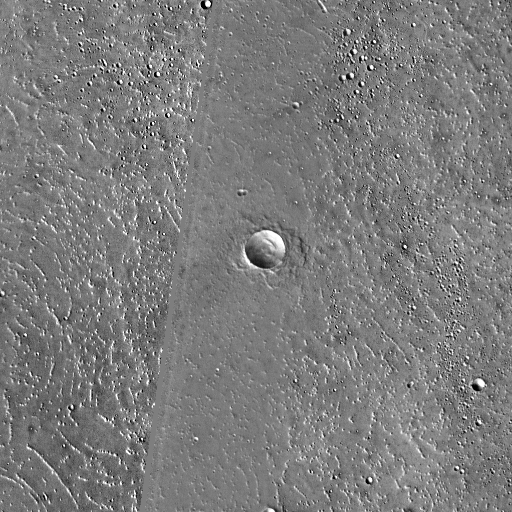
Crater classes present: Background, Other, Layered, Secondary